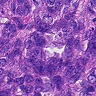
Metastatic tissue present: yes